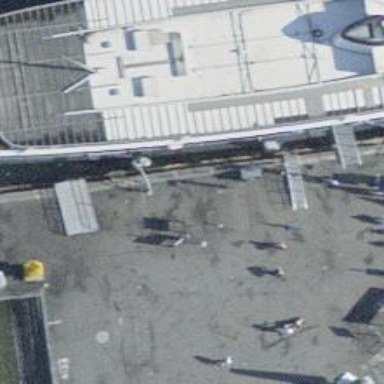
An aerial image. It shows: Mooring spot for ferries.